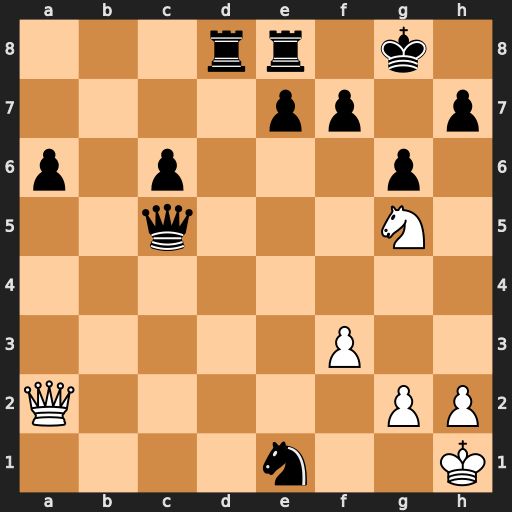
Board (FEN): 3rr1k1/4pp1p/p1p3p1/2q3N1/8/5P2/Q5PP/4n2K
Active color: w
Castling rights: -
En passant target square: -
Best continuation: Qxf7+ Kh8 Qxh7#